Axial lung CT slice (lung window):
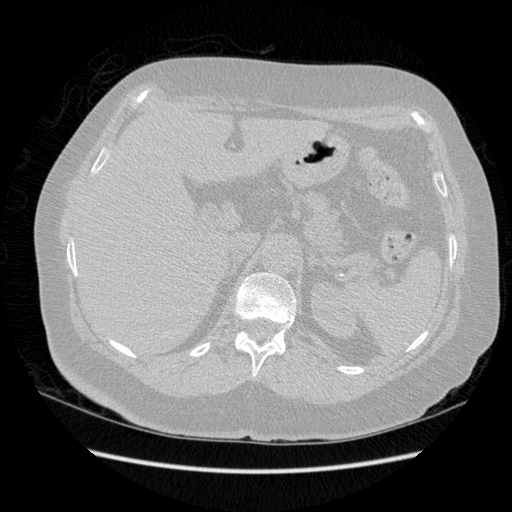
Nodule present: no